Question: The following code does the following: If the user, show him a form and a . If the user , show him a and the . Otherwise just show the (I omitted some of the code so the question doesn't get too long).

(scenario: user voted down):
'''
def show
@post = Post.find(params[:id])
@replies = @post.replies.paginate(page: params[:page])
@reply = @post.replies.build
@vote = Vote.new
store_location
end
'''
'''
class VotesController < ApplicationController
before_filter :signed_in_user
def create
@votable = find_votable
# Destroy the vote first in case the user already voted
if already_voted?
@vote = @votable.votes.find_by_user_id(current_user.id)
@vote.destroy
end
@vote = @votable.votes.build(params[:vote])
@vote.user_id = current_user.id
@votable.save
respond_to do |format|
format.html { redirect_back }
format.js
end
end
def destroy
@votable = find_votable
@vote = @votable.votes.find_by_user_id(current_user.id)
@vote.destroy
@votable.reload
respond_to do |format|
format.html { redirect_back }
format.js
end
end
private
def find_votable
params.each do |name, value|
if name =~ /(.+)_id$/
return $1.classify.constantize.find(value)
end
end
nil
end
def already_voted?
@votable.votes.exists?(:user_id => current_user.id)
end
end
'''
'''
<div class="vote-form">
<% if @post.votes.exists?(:user_id => current_user.id) %>
<% if @post.votes.find_by_user_id(current_user.id).polarity == -1 %>
<%= form_for ([@post, @vote]), remote: true do |f| %>
<%= f.hidden_field :polarity, value: 1 %>
<div class="form-actions">
<%= button_tag type: :submit, class: "btn btn-small vote" do %>
<i class="icon-thumbs-down"></i> Vote up
<% end %>
</div>
<% end %>
<%= form_for ([@post, @post.votes.find_by_user_id(current_user.id)]),
method: :delete,
remote: true do |f| %>
<div class="form-actions">
<%= button_tag type: :submit, class: "btn btn-small btn-primary unvote" do %>
<i class="icon-thumbs-up"></i> Vote down
<% end %>
</div>
<% end %>
<% end %>
'''
'''
$('#<%= @votable.class.name.downcase %>-<%= @votable.id %> .vote-form').html(
"<%= escape_javascript(render('shared/delete_vote')) %>"
);
'''
'''
<% if @votable.votes.find_by_user_id(current_user.id).polarity == -1 %>
<%= form_for ([@votable, @votable.votes.new]), remote: true do |f| %>
<div class="form-actions">
<%= button_tag type: :submit, class: "vote-down btn btn-small" do %>
<i class="icon-thumbs-up"></i> Vote up
<% end %>
</div>
<% end %>
<%= form_for ([@votable, @vote]), method: :delete, remote: true do |f| %>
<div class="form-actions">
<%= button_tag type: :submit, class: "vote-up btn btn-small btn-primary" do %>
<i class="icon-thumbs-up"></i> Vote down
<% end %>
</div>
<% end %>
<% end %>
'''
So, now everything works fine, except that I get this error when I click , and then right after (without refreshing the page):
> '''
ActionView::Template::Error (undefined method 'polarity' for nil:NilClass):
1: <% if @votable.votes.find_by_user_id(current_user.id).polarity == 1 %>
2: <%= form_for ([@votable, @vote]), method: :delete, remote: true do |f| %>
'''
What could be the problem?
I realized that the line in the error message is the problem (not '@votable'):
'''
<% if @votable.votes.find_by_user_id(current_user.id).polarity == 1 %>
'''
Strange, I thought it was the same as
'''
<% if @post.votes.find_by_user_id(current_user.id).polarity == 1 %>
'''
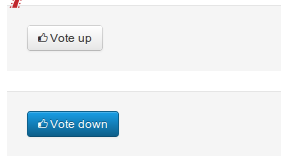
Answer: I think the problem is here:
'''
def destroy
@votable = find_votable
@vote = @votable.votes.find_by_user_id(current_user.id)
@vote.destroy
@votable.reload
respond_to do |format|
format.html { redirect_back }
format.js
end
end
'''
You destroy the vote for current user, so it can not be found inside view:
'''
@votable.votes.find_by_user_id(current_user.id).polarity
'''
That's why polarity is called on nil. You should reword the logic of your vote manipulations.
### EDIT:
As the easiest solution, you may replace
'''
if @votable.votes.find_by_user_id(current_user.id).polarity == -1
'''
with
'''
if @votable.votes.find_by_user_id(current_user.id).blank?
'''